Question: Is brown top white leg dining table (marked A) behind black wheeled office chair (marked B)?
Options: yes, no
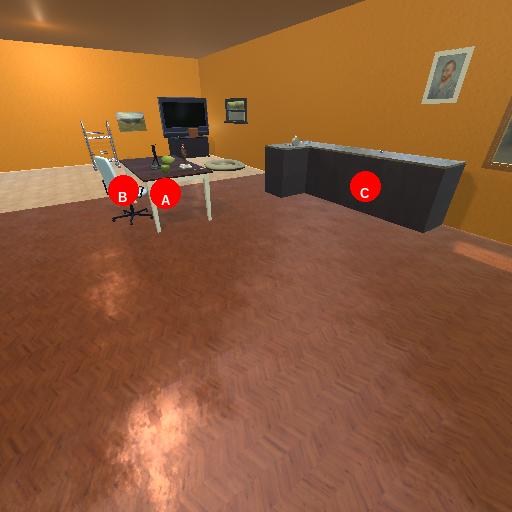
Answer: yes